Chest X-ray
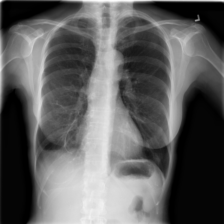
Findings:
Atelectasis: negative
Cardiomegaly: negative
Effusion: negative
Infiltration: negative
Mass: negative
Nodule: negative
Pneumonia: negative
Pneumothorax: negative
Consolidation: negative
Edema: negative
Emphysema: negative
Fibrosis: negative
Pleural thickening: negative
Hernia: negative